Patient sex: M
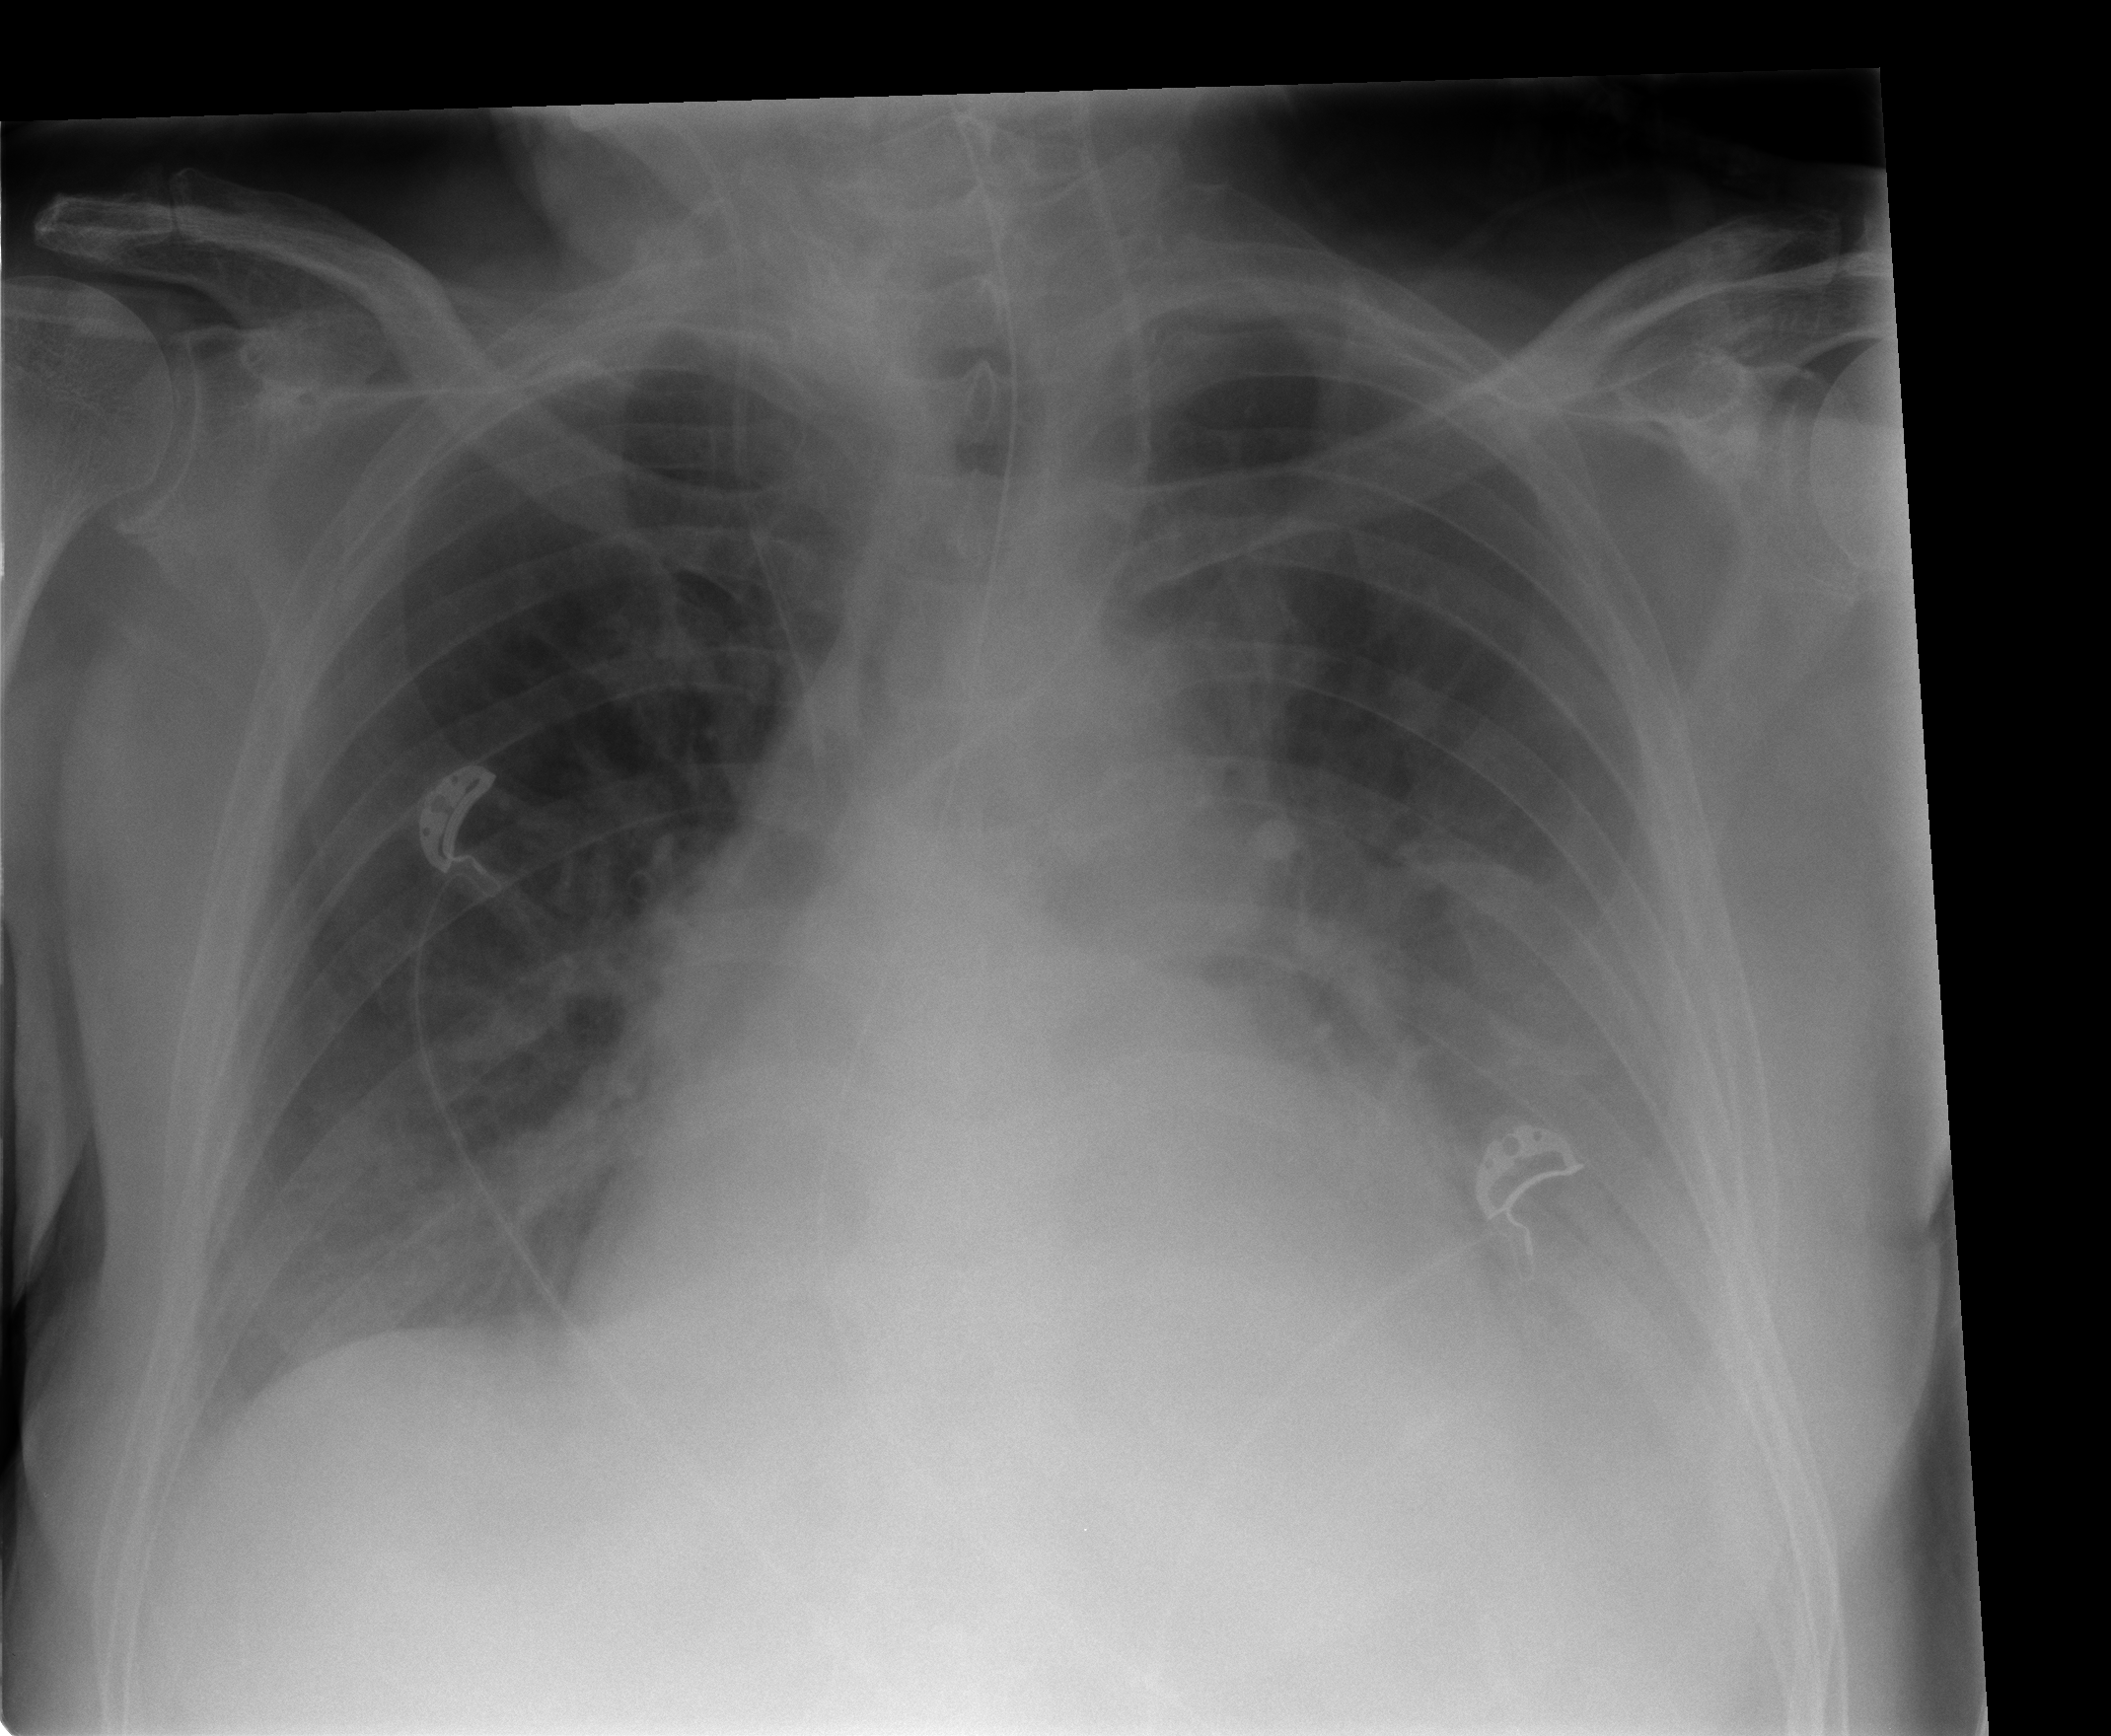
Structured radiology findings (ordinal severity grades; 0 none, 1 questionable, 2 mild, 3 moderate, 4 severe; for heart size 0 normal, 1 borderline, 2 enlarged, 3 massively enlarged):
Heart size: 2
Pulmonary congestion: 2
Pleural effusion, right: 2
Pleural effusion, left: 3
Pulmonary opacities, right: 0
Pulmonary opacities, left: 0
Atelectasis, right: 2
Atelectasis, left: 2